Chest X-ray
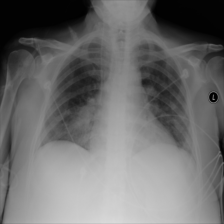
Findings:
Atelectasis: negative
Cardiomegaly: negative
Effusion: negative
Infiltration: negative
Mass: negative
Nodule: negative
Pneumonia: negative
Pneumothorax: negative
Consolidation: positive
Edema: negative
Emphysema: negative
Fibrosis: negative
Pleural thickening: negative
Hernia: negative